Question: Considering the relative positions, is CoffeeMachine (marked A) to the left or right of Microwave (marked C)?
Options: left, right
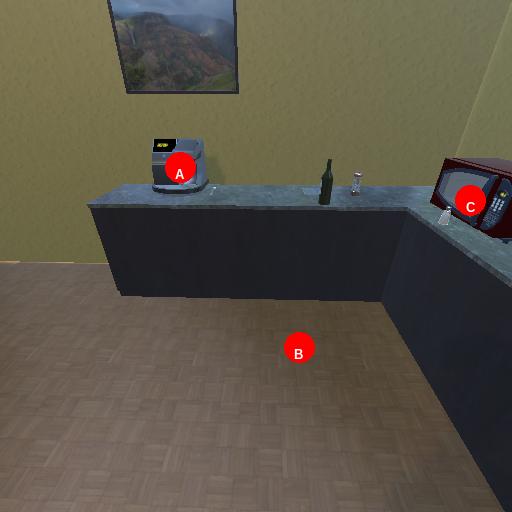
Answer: left